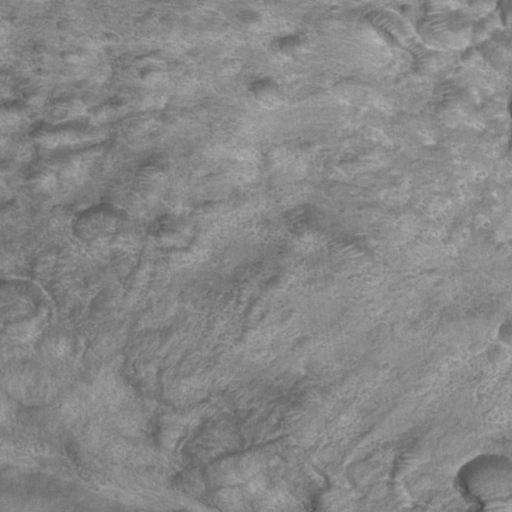
Classes present: Background